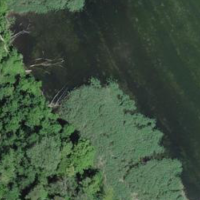
EUNIS habitat code: 14
Species observed at this site:
Alcedo atthis
Acer pseudoplatanus
Aythya ferina